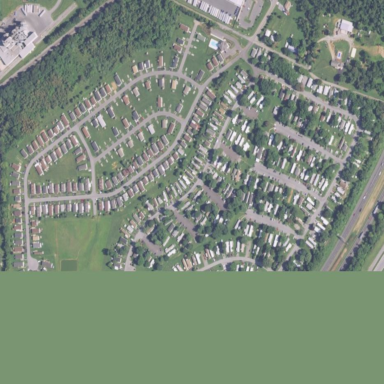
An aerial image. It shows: Residential area known as trailer park.